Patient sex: M
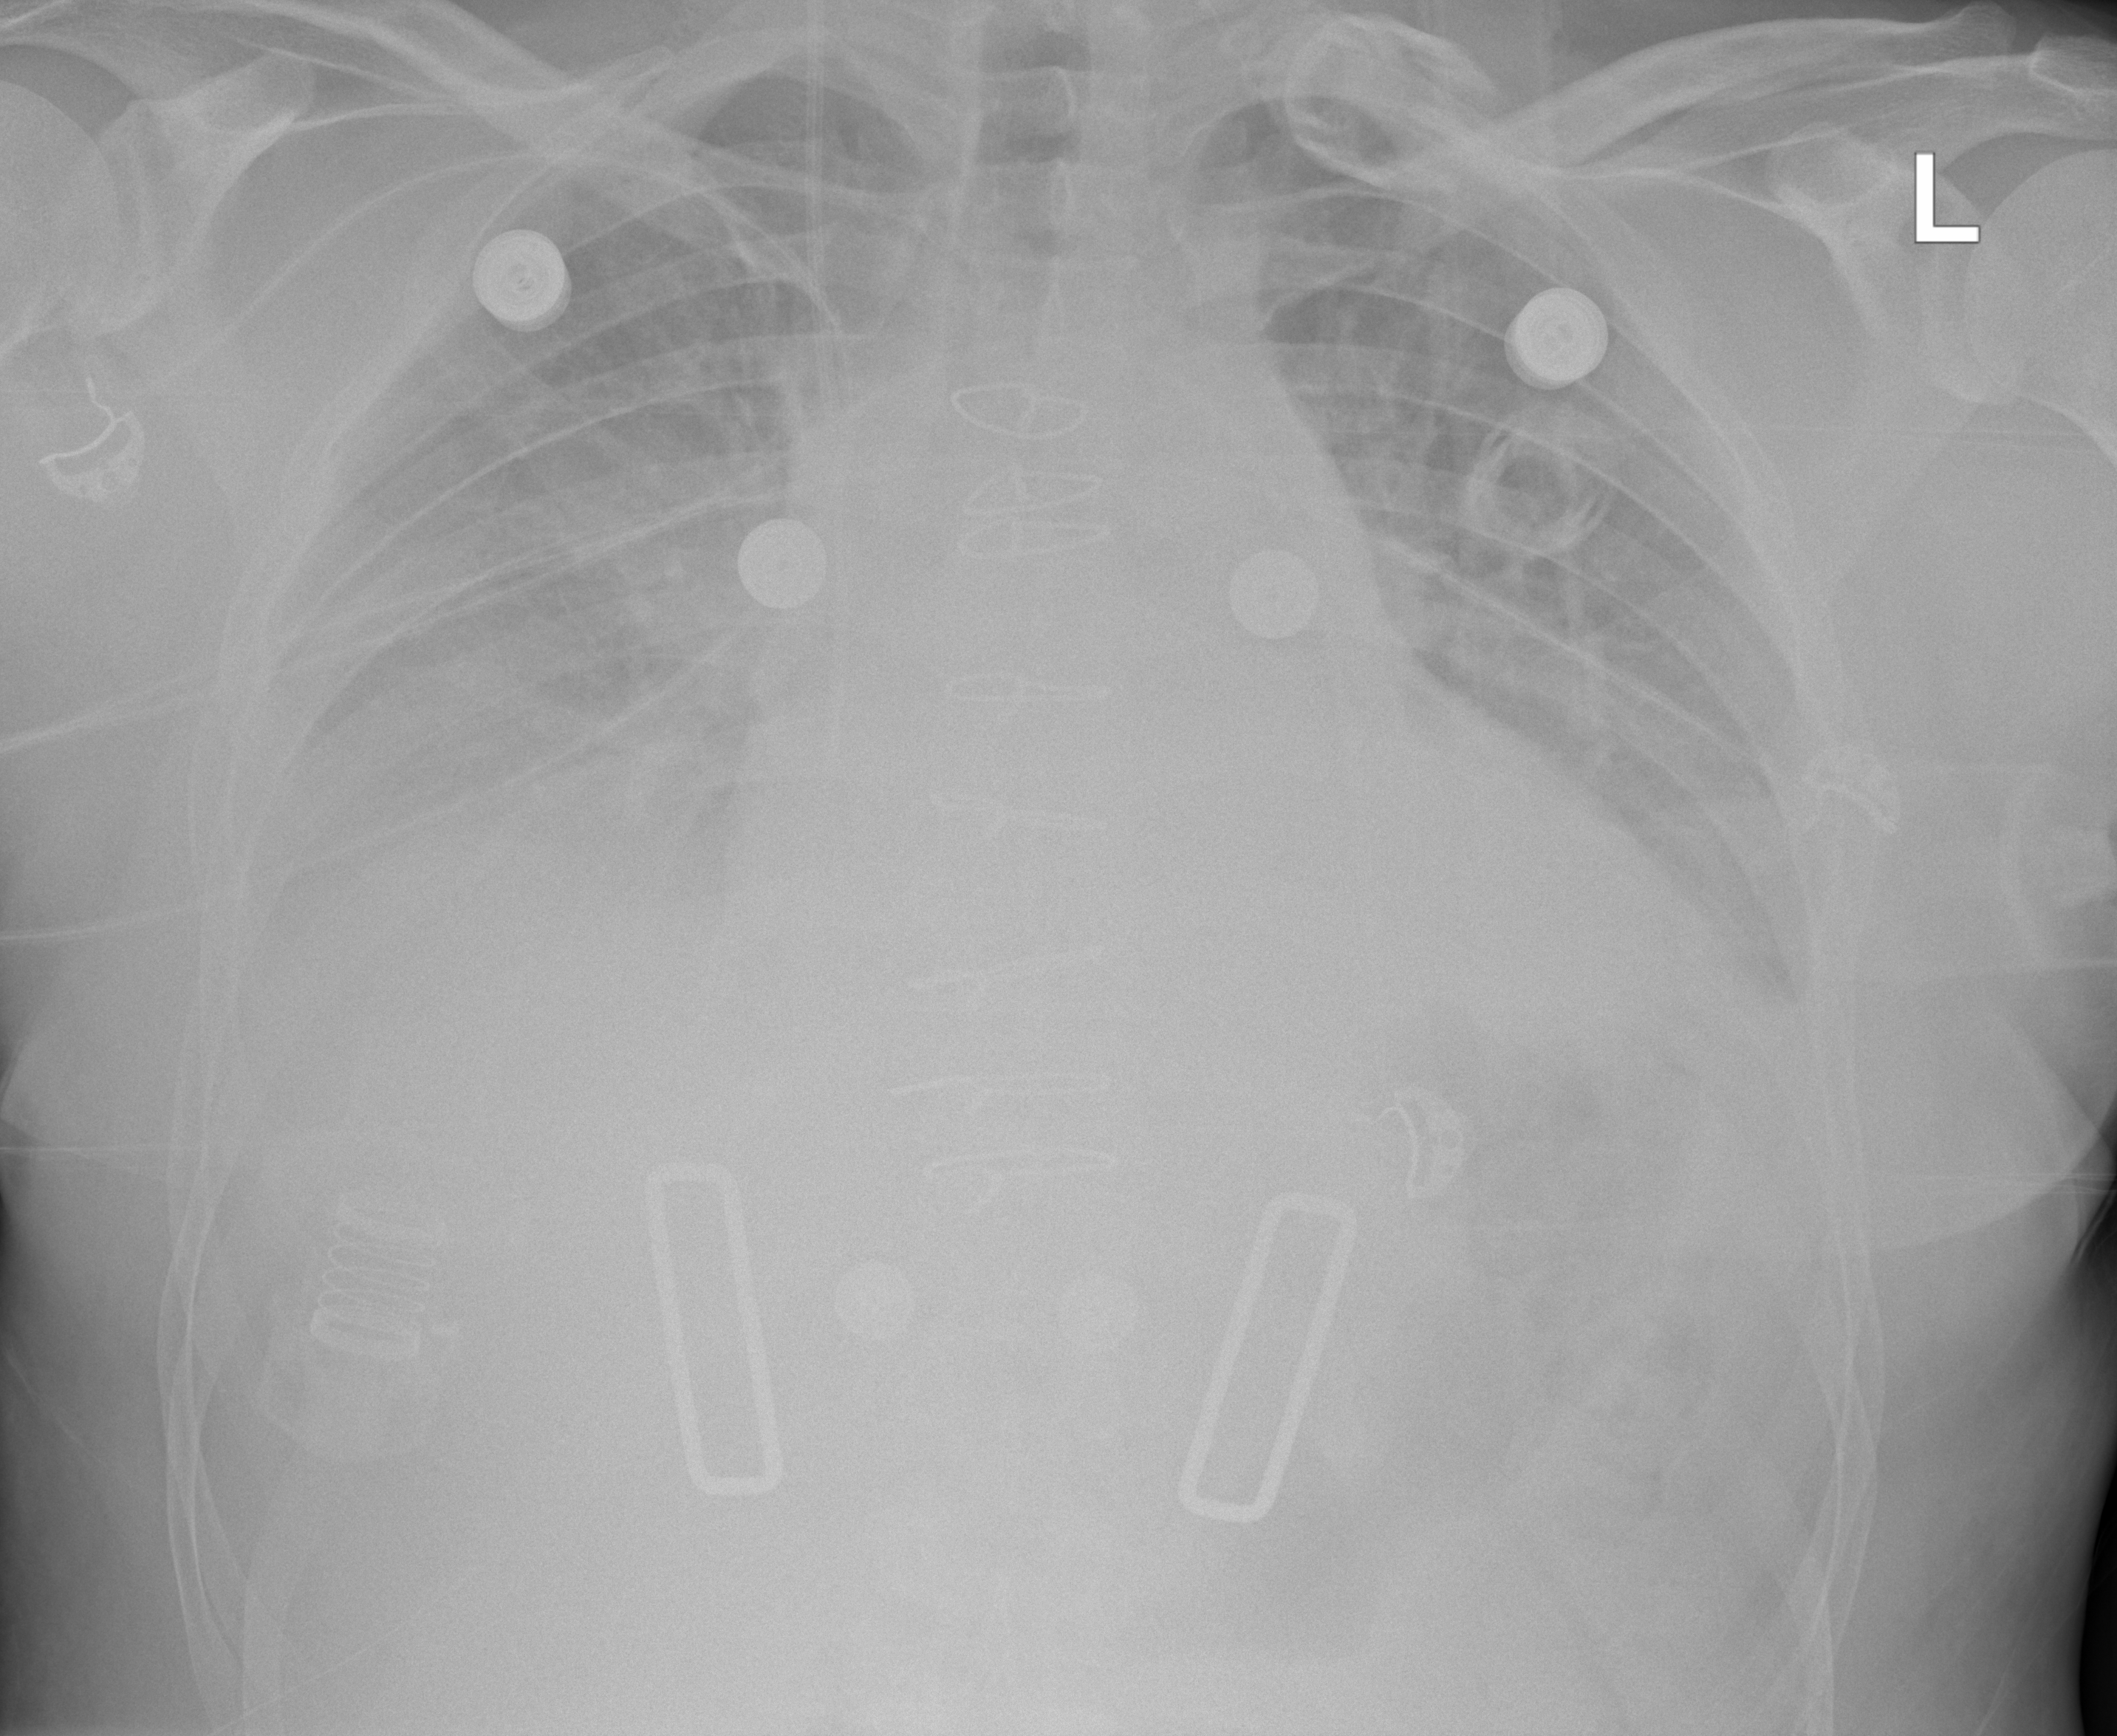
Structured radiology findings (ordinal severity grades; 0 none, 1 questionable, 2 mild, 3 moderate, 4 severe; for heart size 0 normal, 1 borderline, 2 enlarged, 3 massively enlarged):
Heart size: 2
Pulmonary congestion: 1
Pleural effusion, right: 2
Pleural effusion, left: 2
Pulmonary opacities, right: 2
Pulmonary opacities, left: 2
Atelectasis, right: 2
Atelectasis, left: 2